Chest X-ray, PA view. Patient: 34 years old, sex F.
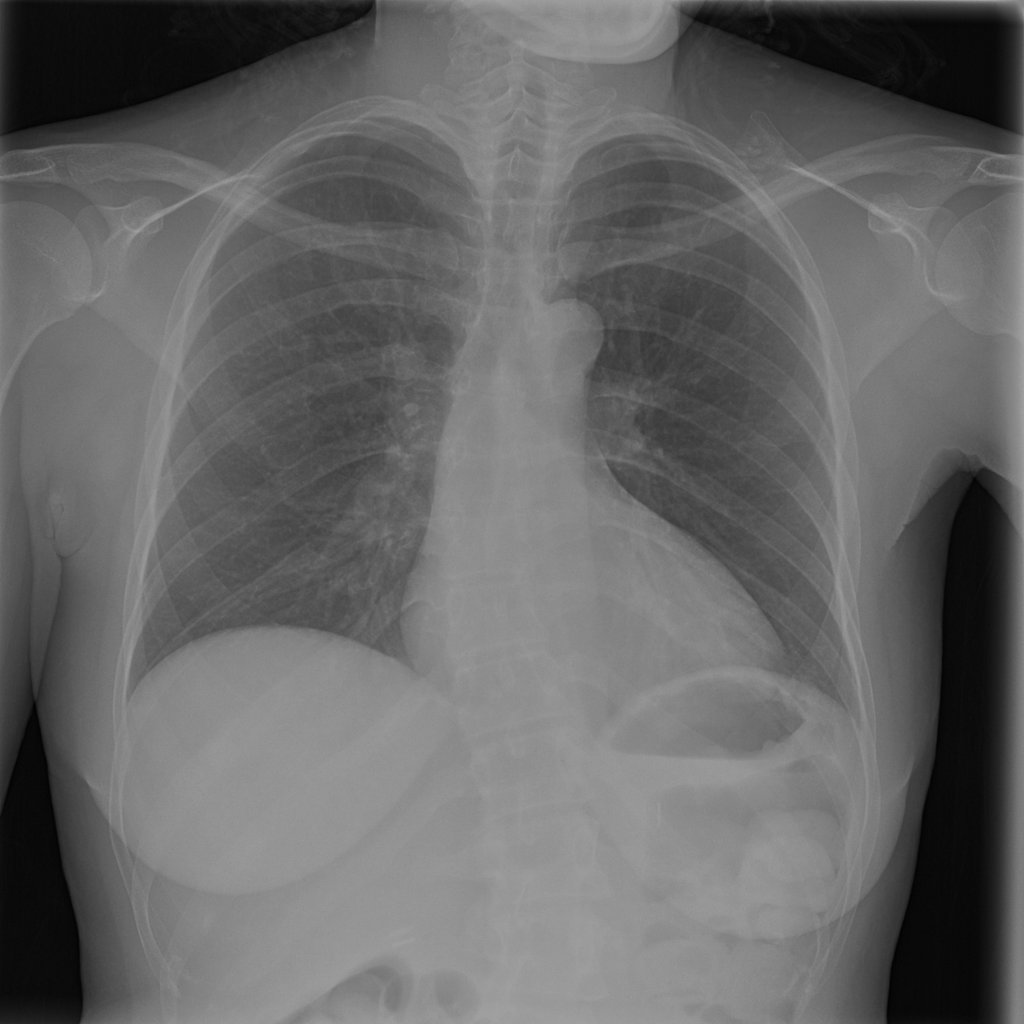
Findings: No Finding